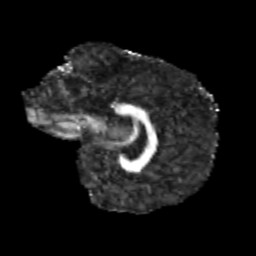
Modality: FA
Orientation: sagittal
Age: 11
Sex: male
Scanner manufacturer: siemens
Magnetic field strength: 3 T
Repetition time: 3.8 s
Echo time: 0.07 s